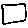
Label: square